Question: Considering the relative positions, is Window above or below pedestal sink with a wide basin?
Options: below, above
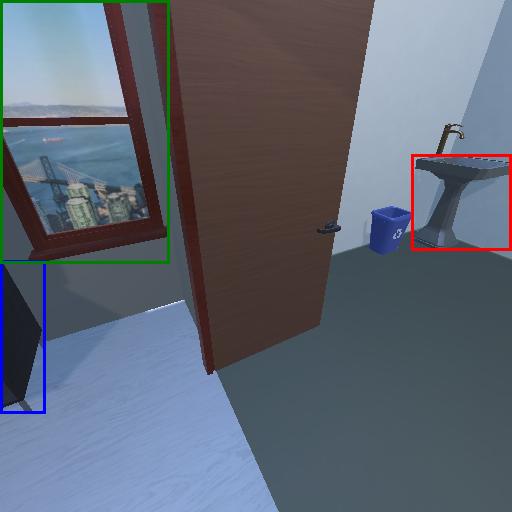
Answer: below